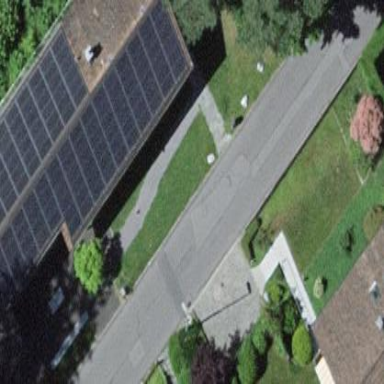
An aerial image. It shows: Kindergarten building serving as school.